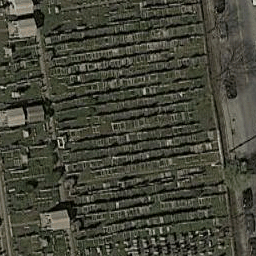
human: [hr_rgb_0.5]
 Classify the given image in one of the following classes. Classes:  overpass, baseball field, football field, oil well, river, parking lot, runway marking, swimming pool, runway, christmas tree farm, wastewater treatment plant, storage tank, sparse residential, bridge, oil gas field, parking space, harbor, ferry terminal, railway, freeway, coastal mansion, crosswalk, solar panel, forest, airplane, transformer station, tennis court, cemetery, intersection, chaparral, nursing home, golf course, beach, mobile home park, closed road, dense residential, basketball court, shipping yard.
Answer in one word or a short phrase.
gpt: cemetery